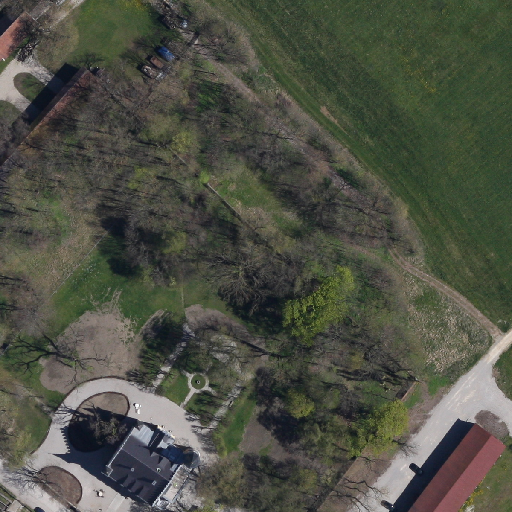
Referring expression: trailer